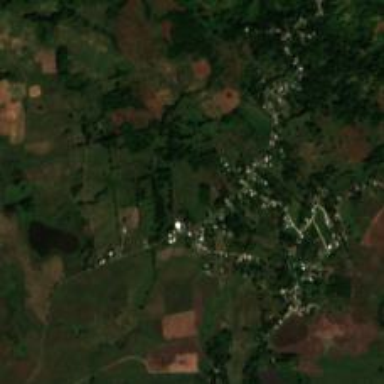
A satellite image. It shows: Village area.